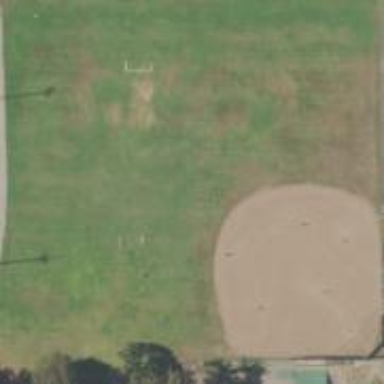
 suitable for both baseball and soccer sports."